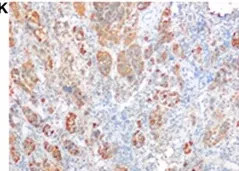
Pituitary gland serial sections from a representative area of the patient's pituitary biopsy. Pituitary gland serial sections from a representative area of the patient's pituitary biopsy, showing the most relevant immune-histopathological findings. Note the germinal center consisting of CD20+ B cells and peripheral CD3+ T cells (classified as T lymphocytes). Both CD4+ (helper) and CD8+ (cytotoxic) lymphocytes were found, as well as abundant macrophages (CD68+). T-regulatory cells were present in germinal centers and in the periphery (Foxp3+ and PD1+). Interleukin (IL)-17 staining was found not only in infiltrating lymphocytes but also in cells of pituitary origin in both hypophysitis and normal pituitary (data not shown). GH, and . Sections. As 20x.
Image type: pathology (immunostaining)